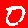
Digit: 0